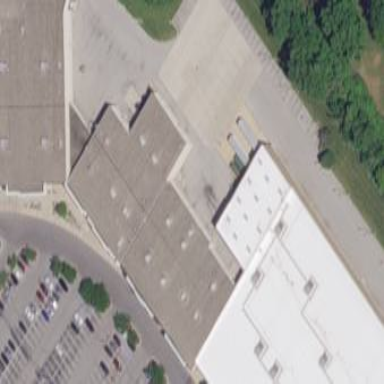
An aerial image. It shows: Flat-roofed retail building.